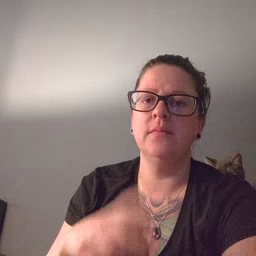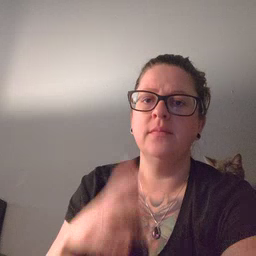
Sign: sad